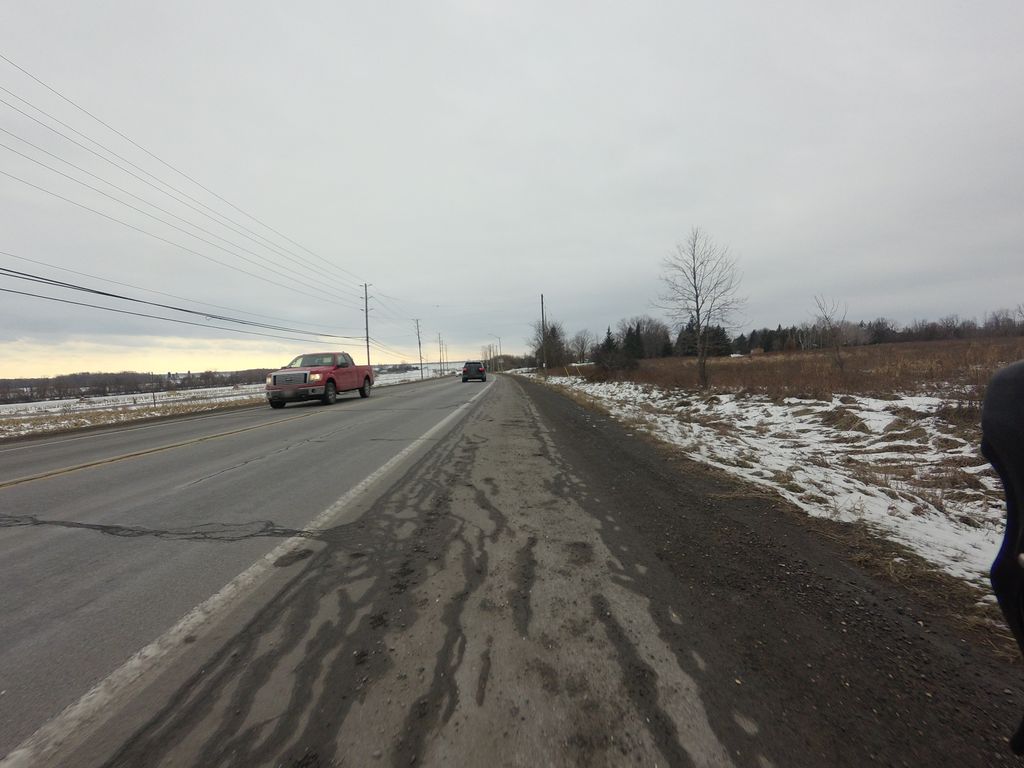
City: ottawa-gatineau